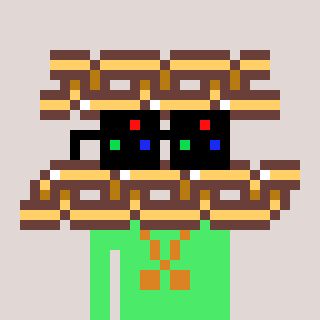
a pixel art character with square black sunglasses, a chain-shaped head and a teal-colored body on a warm background